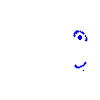
Particle: kaon